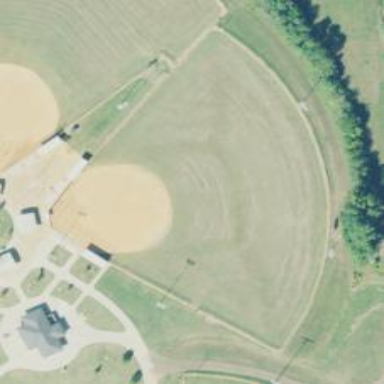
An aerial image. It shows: Softball pitch for leisure and sport activities.